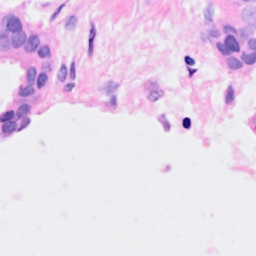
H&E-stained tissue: Breast